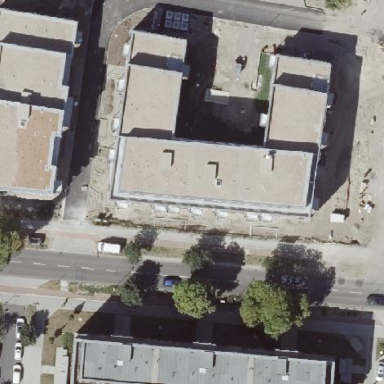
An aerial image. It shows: Apartment building with flat roof.